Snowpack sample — Snodgrass Mountain, Crested Butte, Colorado (2/4/25, 12:06 PM MST)
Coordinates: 38.923, -106.968
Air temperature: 35 °F
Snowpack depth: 80 cm
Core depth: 70 cm
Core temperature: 32 °F
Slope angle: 14°, slope face: 78°
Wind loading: low
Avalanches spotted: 0
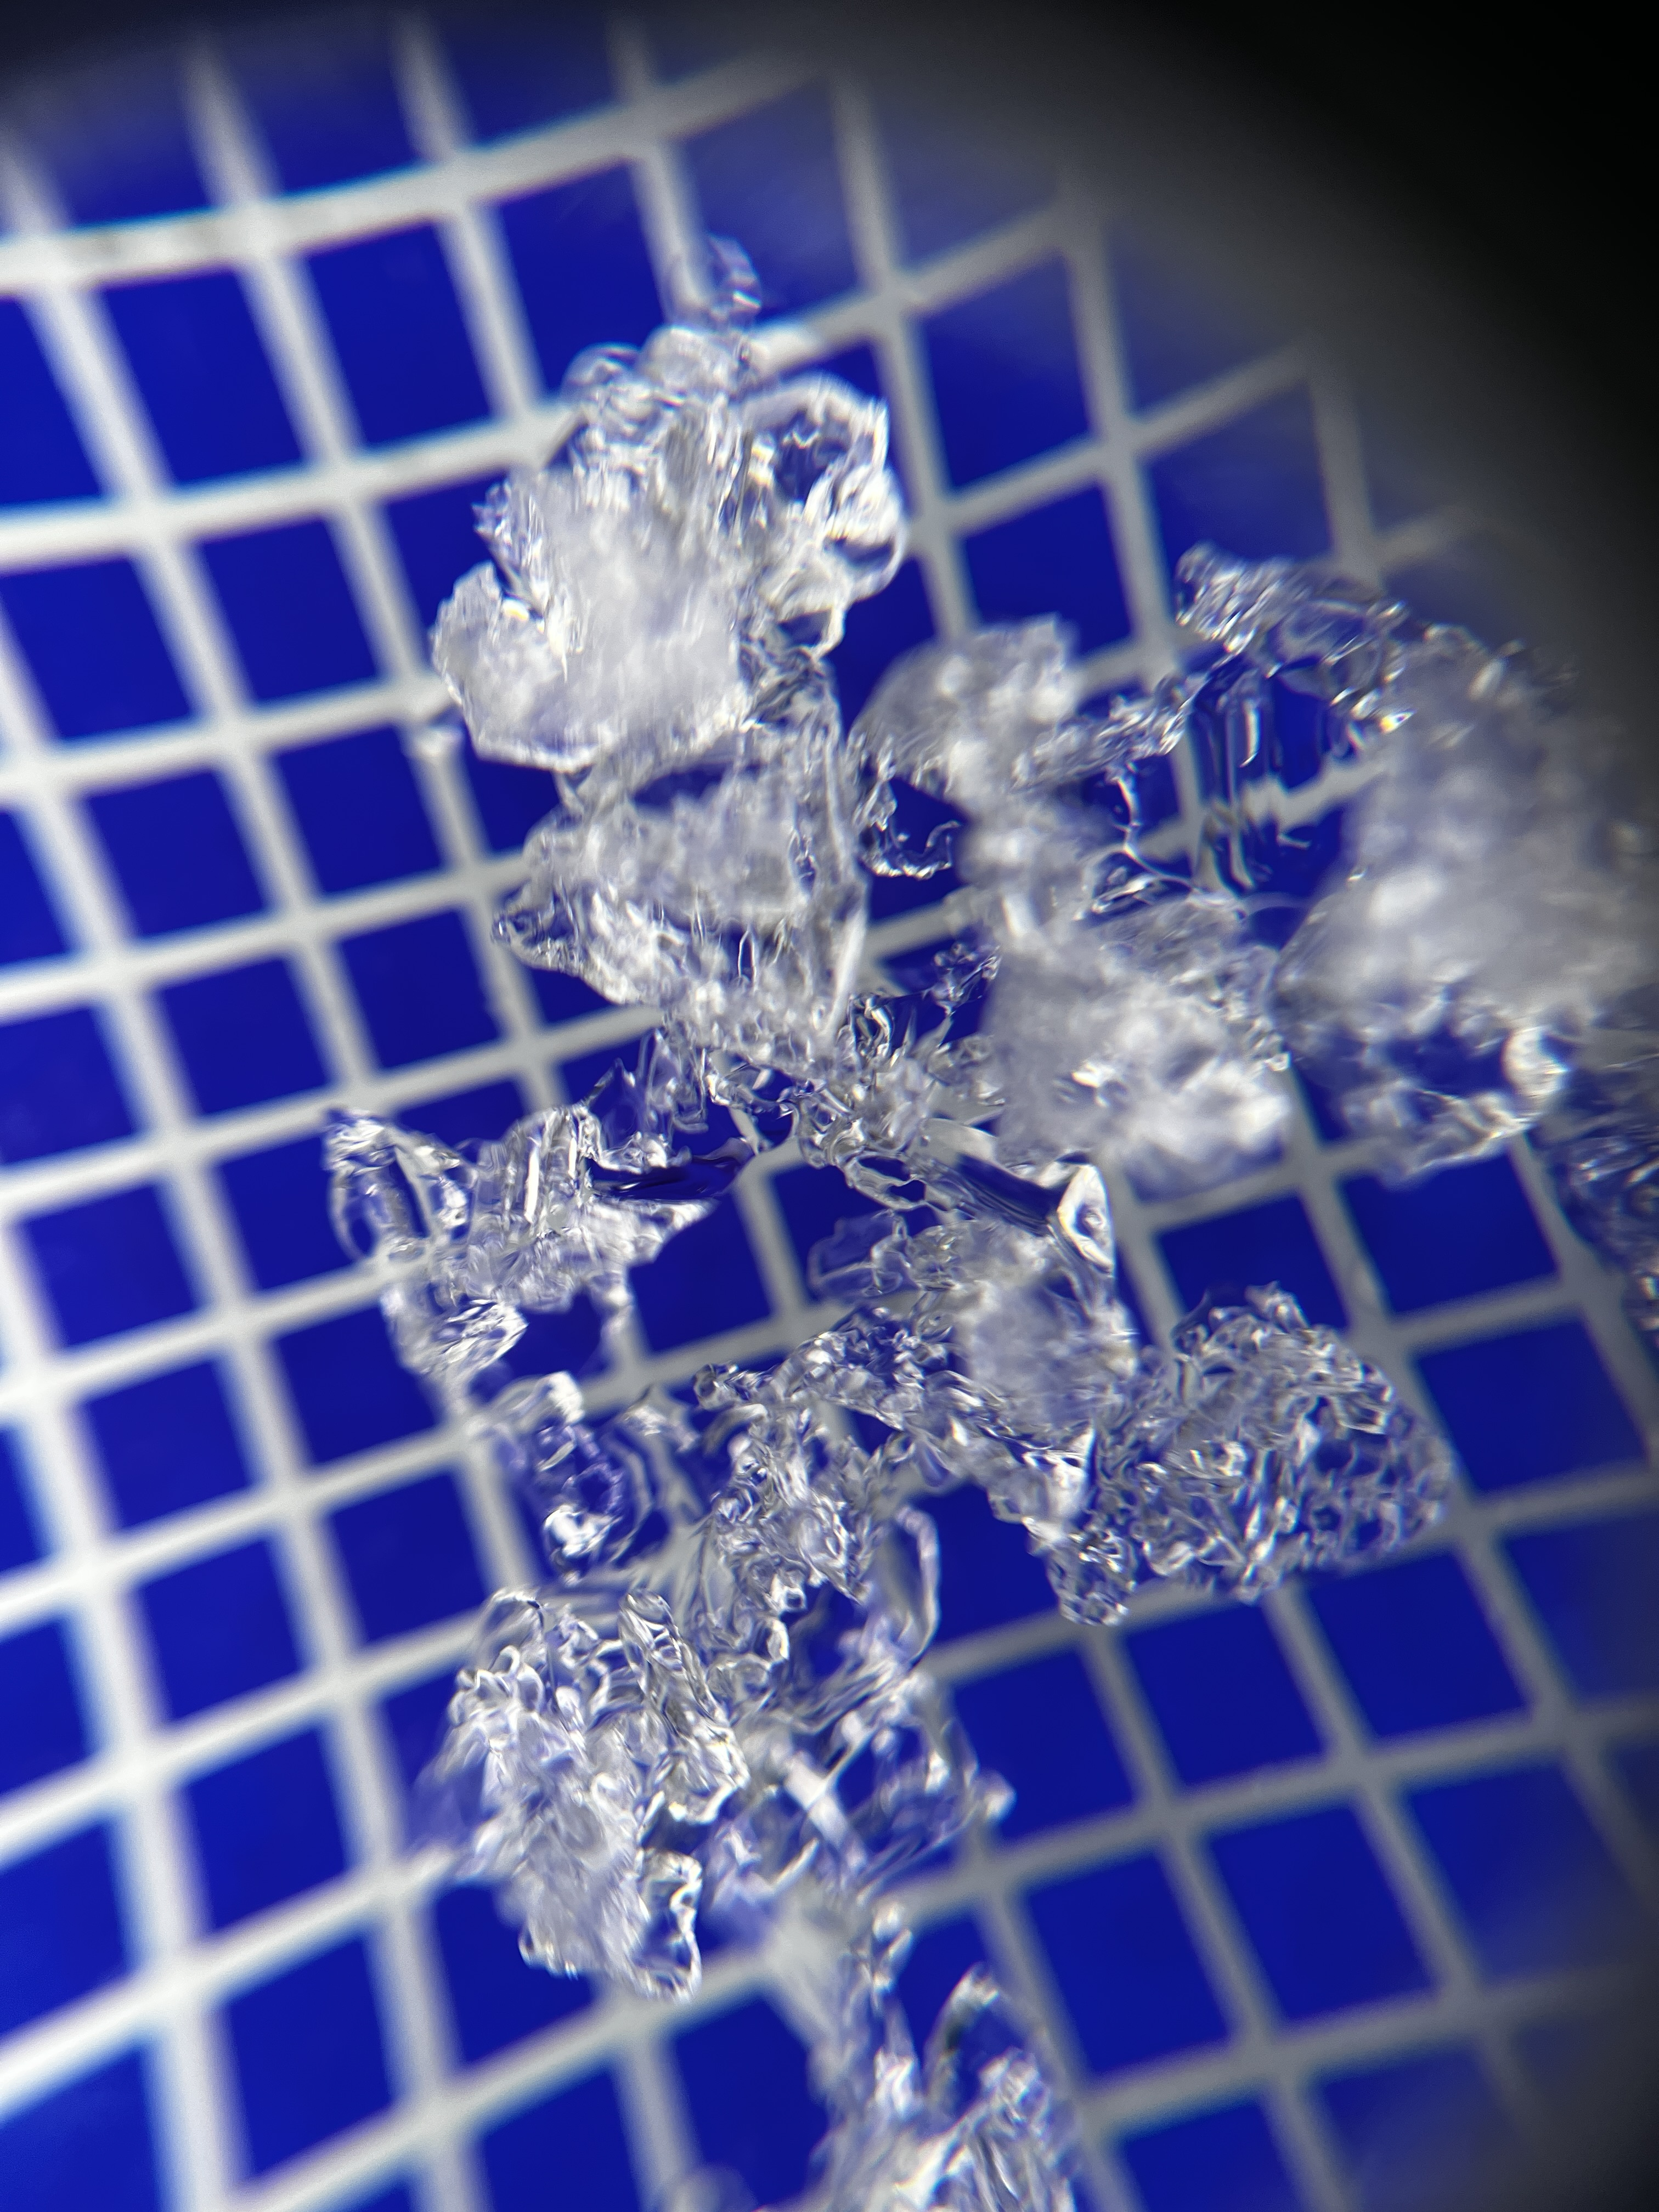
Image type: magnified_profile
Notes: No avalanches nearby, unusually warm weather for the last month reported by residents, Collected 25 yards from treeline